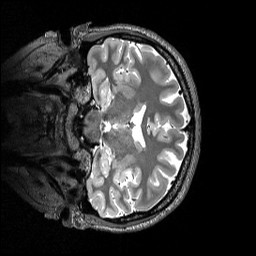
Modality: T2w
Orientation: coronal
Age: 24
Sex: female
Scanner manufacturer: siemens
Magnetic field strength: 3 T
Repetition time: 3.2 s
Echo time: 0.565 s